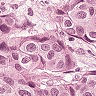
Metastatic tissue present: yes